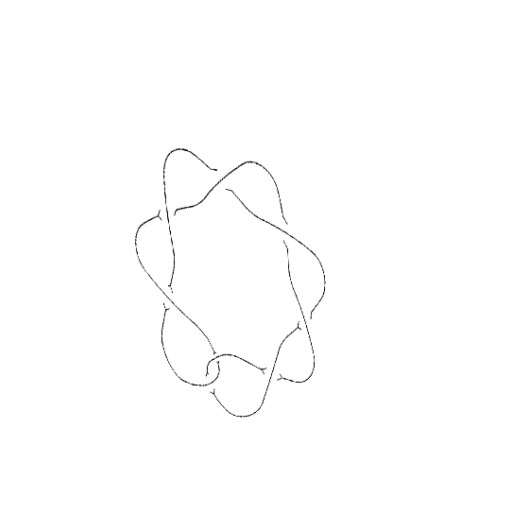
Crossing number: 8